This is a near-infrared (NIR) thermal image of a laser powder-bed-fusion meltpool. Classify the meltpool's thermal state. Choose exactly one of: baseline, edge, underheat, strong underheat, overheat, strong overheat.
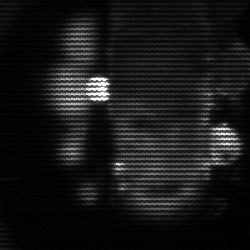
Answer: strong underheat